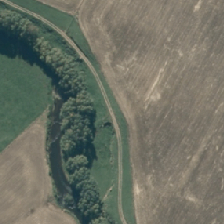
Land cover: deciduous_hardwood